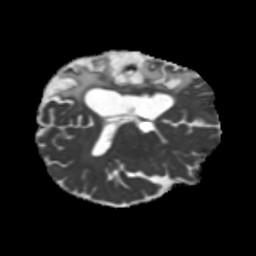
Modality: MD
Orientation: axial
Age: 51
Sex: female
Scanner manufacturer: siemens
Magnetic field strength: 3 T
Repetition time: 5.25 s
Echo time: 0.08 s